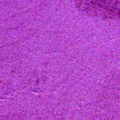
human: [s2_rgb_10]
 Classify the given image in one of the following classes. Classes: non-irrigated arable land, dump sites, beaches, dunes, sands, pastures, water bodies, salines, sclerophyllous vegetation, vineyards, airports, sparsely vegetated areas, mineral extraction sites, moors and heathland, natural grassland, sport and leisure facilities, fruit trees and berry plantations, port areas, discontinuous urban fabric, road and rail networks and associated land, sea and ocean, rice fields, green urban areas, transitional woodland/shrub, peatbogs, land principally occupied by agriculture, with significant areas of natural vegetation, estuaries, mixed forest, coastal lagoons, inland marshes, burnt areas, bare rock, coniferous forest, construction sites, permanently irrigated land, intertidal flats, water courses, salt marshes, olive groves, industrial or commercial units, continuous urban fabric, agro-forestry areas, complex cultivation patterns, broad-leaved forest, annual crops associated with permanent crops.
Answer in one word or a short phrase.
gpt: sea and ocean